Field crop: maize
Growth stage: 2
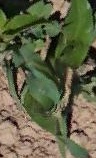
Species: maize